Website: crate-barrel
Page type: billing-address
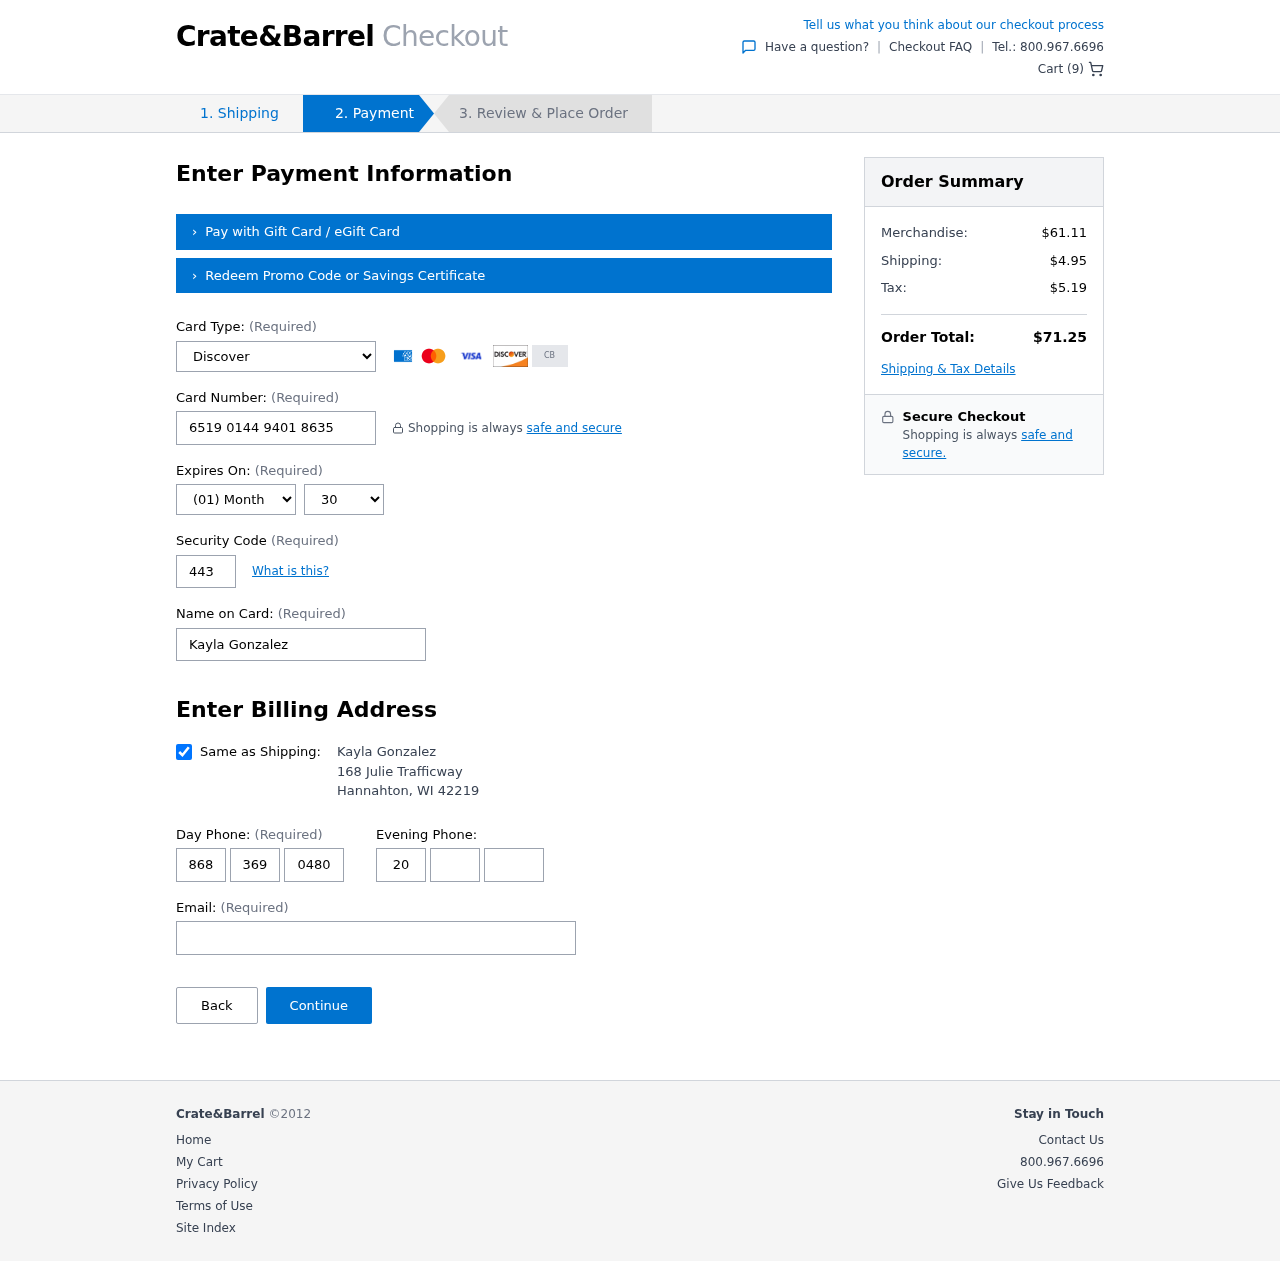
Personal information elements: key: PII_CARD_CVV
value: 443
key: PII_CARD_EXPIRY_MONTH
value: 01
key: PII_CARD_EXPIRY_YEAR
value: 30
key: PII_CARD_NUMBER
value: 6519 0144 9401 8635
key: PII_CARD_TYPE
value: Discover
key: PII_CITY
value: Hannahton
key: PII_EMAIL
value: kgonzalez@gmail.com
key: PII_FULLNAME
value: Kayla Gonzalez
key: PII_PHONE_ALT_AREA
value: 201
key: PII_PHONE_ALT_PREFIX
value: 981
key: PII_PHONE_ALT_SUFFIX
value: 8685
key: PII_PHONE_AREA
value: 868
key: PII_PHONE_PREFIX
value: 369
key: PII_PHONE_SUFFIX
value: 0480
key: PII_POSTCODE
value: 42219
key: PII_STATE_ABBR
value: WI
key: PII_STREET
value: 168 Julie Trafficway
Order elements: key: ORDER_NUM_ITEMS
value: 9
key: ORDER_SUBTOTAL
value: $61.11
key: ORDER_SHIPPING_COST
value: $4.95
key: ORDER_TAX
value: $5.19
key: ORDER_TOTAL
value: $71.25